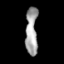
Tissue: skin
Cell type: Fibroblasts
Senescence score: 0.7351
Nuclear area (px): 557
Mean DAPI intensity: 163.363